Question: In komodo you have code blocks highlighted with a vertical dotted line as shown in the following image .
Is there anything like that in geany?
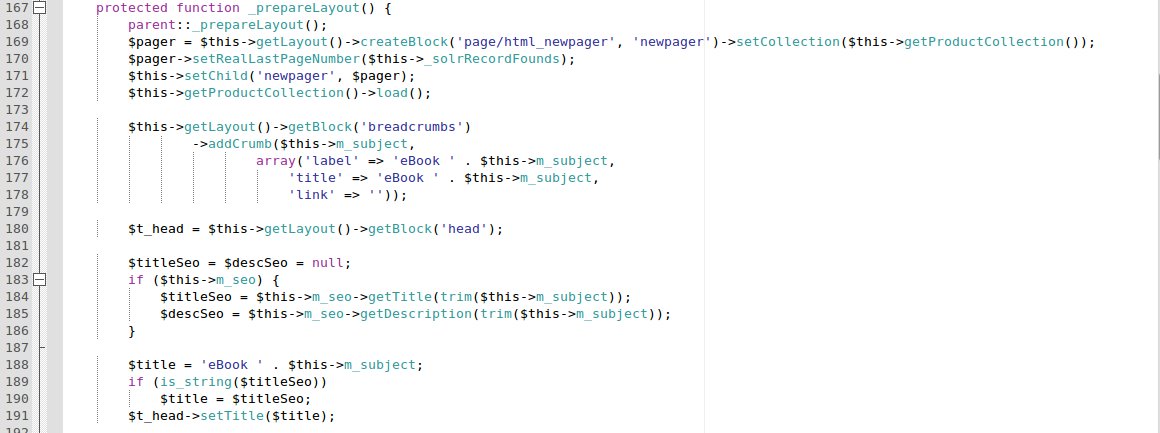
Answer: As no one answered me here, I wrote to the geany mailing list and they show me how to obtain this in geany too:
it's called "indentation guides", and the setting is in
> edit-> preferences-> editor-> display-> show > indentation guides
Thank you to of the geany mailing list!
I leave this answer here for future reference to help someone else who needs the same.